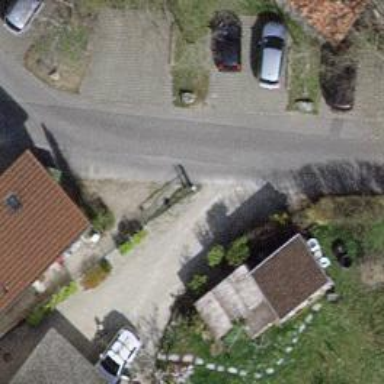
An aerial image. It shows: Unpaved driveway serving as service road.